Question: This is confusing me! I am reading this <URL> and it states:
> - 'Prefix Resource type Valid range'- 'IDR_ multiple 1 through 0x6FFF'- 'IDD_ dialog templates 1 through 0x6FFF'- 'IDC_,IDI_,IDB_ cursors, icons, bitmaps 1 through 0x6FFF'- 'IDS_, IDP_ general strings 1 through 0x7FFF'- 'ID_ commands 0x8000 through 0xDFFF'- 'IDC_ controls 8 through 0xDFFF'
Then it states:
> Windows implementation limitations restrict true resource IDs to be less than or equal to 0x7FFF.MFC's internal framework reserves these ranges:- 0x7000 through 0x7FFF (see afxres.h)- 0xE000 through 0xEFFF (see afxres.h)- 16000 through 18000 (see afxribbonres.h)These ranges may change in future MFC implementations.Several Windows system commands use the range of 0xF000 through 0xFFFF.Control IDs of 1 through 7 are reserved for standard controls such as 'IDOK' and 'IDCANCEL'.The range of 0x8000 through 0xFFFF for strings is reserved for menu prompts for commands.
Now I am completely confused.
- - 'ID_'-
The above makes sense. But then we have:
- -
Can somebody provide in decimal and in plain English the correct ranges for the various resources?
The reason I am asking is because when using ResOrg it states:
<URL>
Yet, it is flagging commands as out of range:
<URL>
Those values are within .
I used Excel with formula to filter the list as I understand the ranges and this is the results:

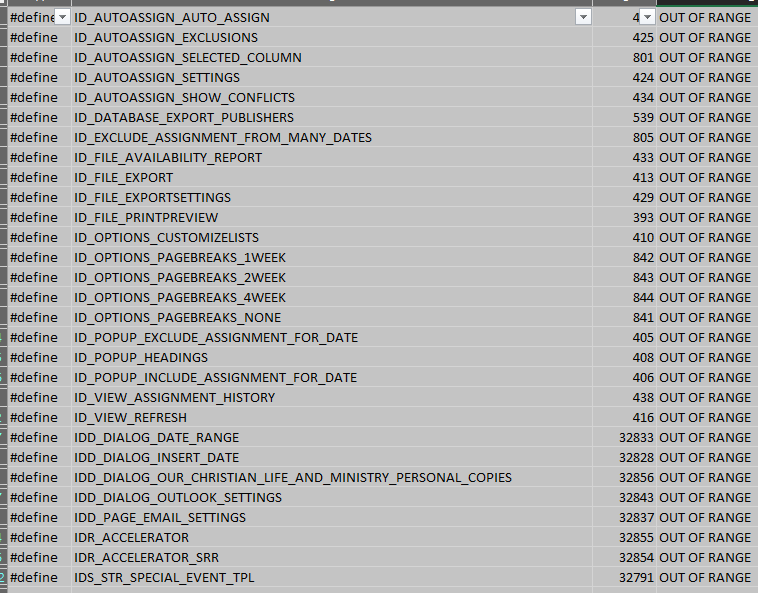
Answer: First of all: There is no required range for commands from 0x8000 and up.
This requirement was in some very early versions of the MFC, where the command routing checked this range to reduce "roundtrips" for normal command IDs of controls, that are usually below this range.
I just rechecked the oldest MFC code (VC6.0 I still have in a VM) and I couldn't find any limitation about this in the MFC code there too.
But this is my experience and as you see in your code. Commands with IDs below 0x8000 work... and read my notes below about the ribbon code extension.
Command IDs (menu, toolbar, ribbon) must be below 0xF000 because the command IDs for the system are greater equal 0xF000.
Even the combination of the menu IDs with the corresponding prompt for the command line or Tooltip isn't a problem. You can use any number in the range of 0x0001 up to 0xDFFF.
String IDs in the MFC extend up to 0xFEFF.
Some dialogs and cursors and bitmaps are in the range of 0x7800 to 0x7FFF with some real large gaps.
Reserved IDs from the MFC are a different thing. But you have the header files and you can look into it what is used or not. Looking into the current header files, the used command ranges starts at 0xE000 and goes up to 0xEFFF.
Also I can't see the reasons for a limitation of other ID ranges (icons etc.) I can't see them neither in the MFC code nor in the Win32 code. So the ranges here are just the ranges that are allowed for the Win32 environment.
Even loading of the resources require always a HINSTANCE value. It is tricky how it is evaluated in the MFC because they have extension DLLs, but it helps to get not into conflict to the stock IDs.
The ribbon stuff uses Ids from 0x3E80 to 0x4650 (in fact it stops at 0x4330).
The funny thing in here is that the ribbon just uses command IDs in this range. (See ID_AFX_TOOL...), so they don't care about the command range (above 0x8000).
So the only thing I can say from the code base I have and from my experience: Don't get into conflicts with the existing IDs. But use them freely as you like.
So even renumbering the IDs like the resorg tools does, isn't really needed. Because we have attached Help generation that sometimes get confused even if we use the generated help header files when we renumber IDs completely we reduce changes to the ID range to a cosmetic minimum.
So you may just ignore the warning of the old RESORG tool.